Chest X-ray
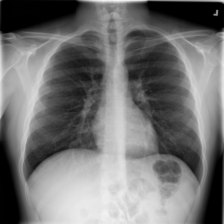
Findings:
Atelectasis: negative
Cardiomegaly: negative
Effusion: negative
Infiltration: negative
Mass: negative
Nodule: negative
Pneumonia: negative
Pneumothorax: negative
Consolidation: negative
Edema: negative
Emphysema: negative
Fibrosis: negative
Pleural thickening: negative
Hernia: negative